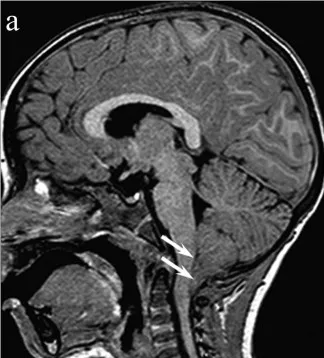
Sagittal contrast-enhanced T1-weighted (a) showing a caudal protrusion (12 mm) of the elongated triangular-shaped tonsils below the foramen magnum (white arrows).
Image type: radiology (mri)